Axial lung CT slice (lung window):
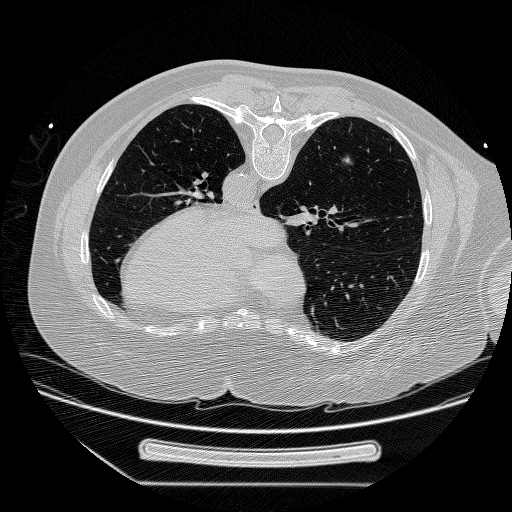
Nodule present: yes
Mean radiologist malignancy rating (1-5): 4.5